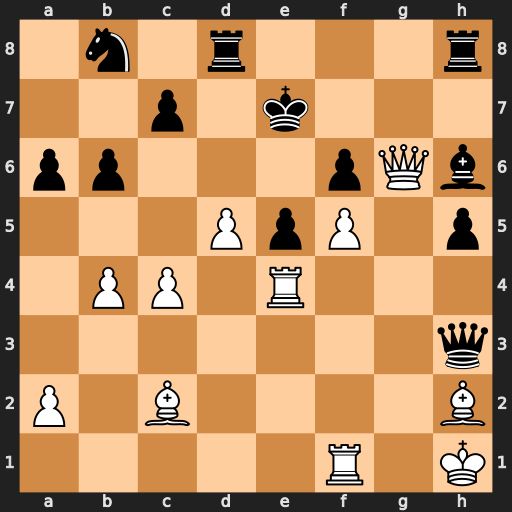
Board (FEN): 1n1r3r/2p1k3/pp3pQb/3PpP1p/1PP1R3/7q/P1B4B/5R1K
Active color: w
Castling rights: -
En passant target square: -
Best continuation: Rxe5+ fxe5 Qe6+ Kf8 Qf6+